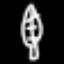
Label: leaf